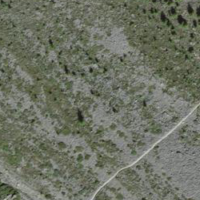
EUNIS habitat code: 48
Species observed at this site:
Achillea nana